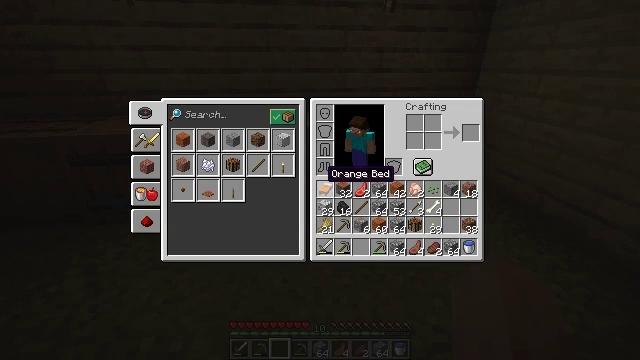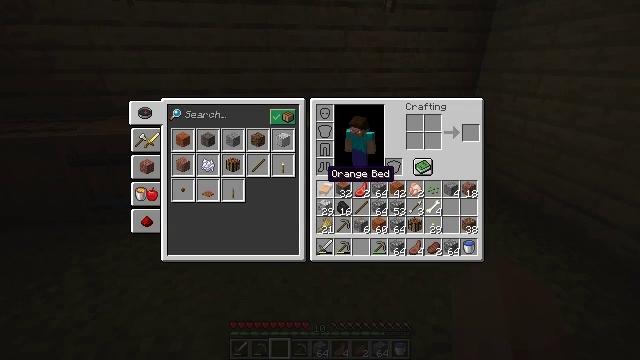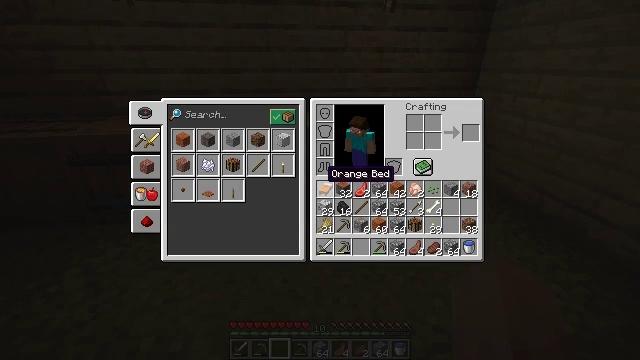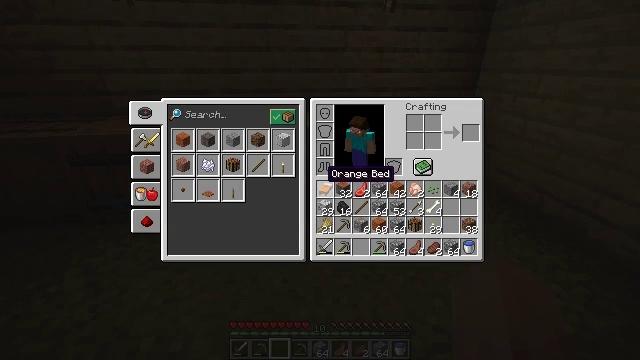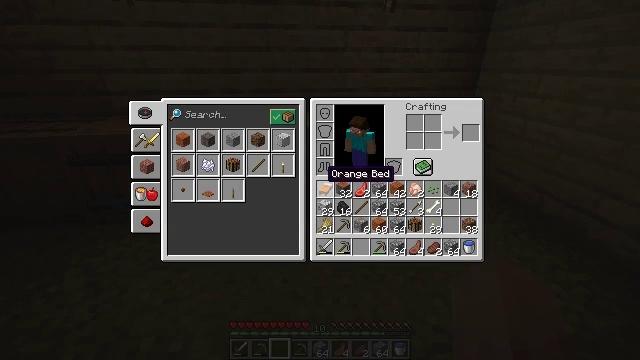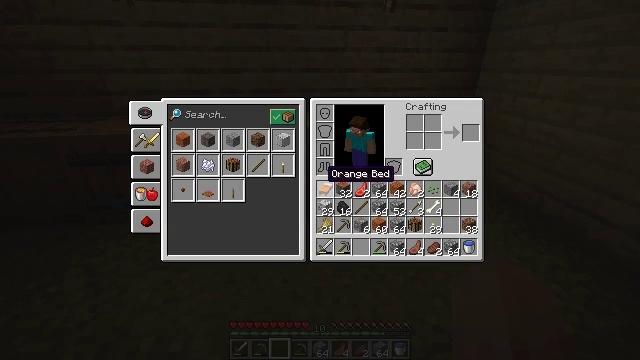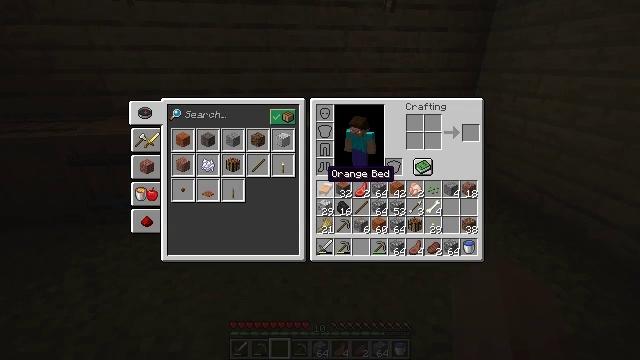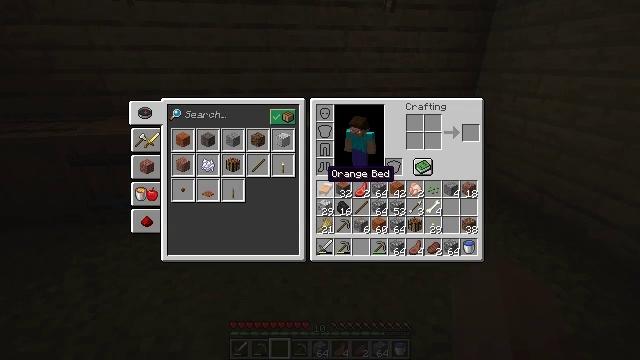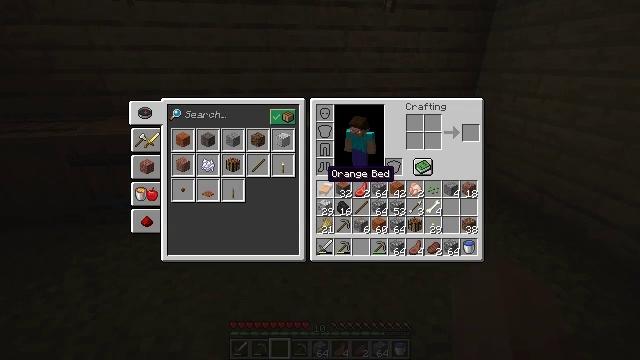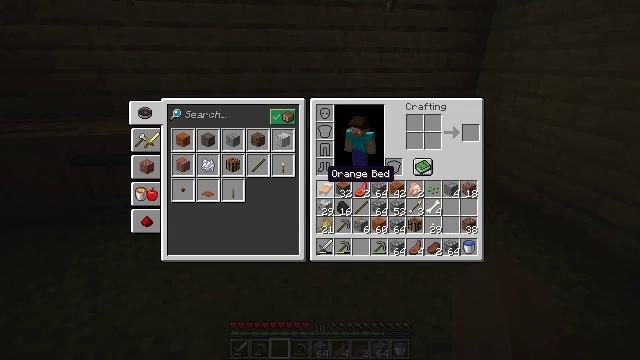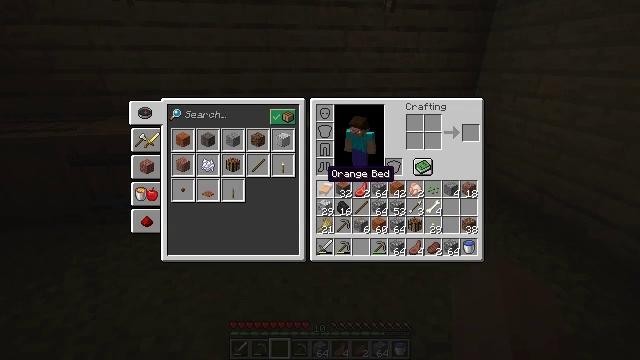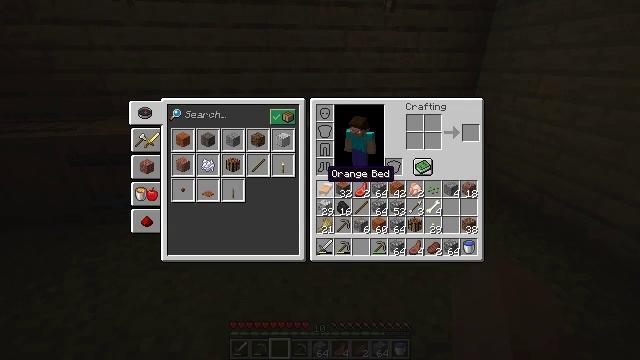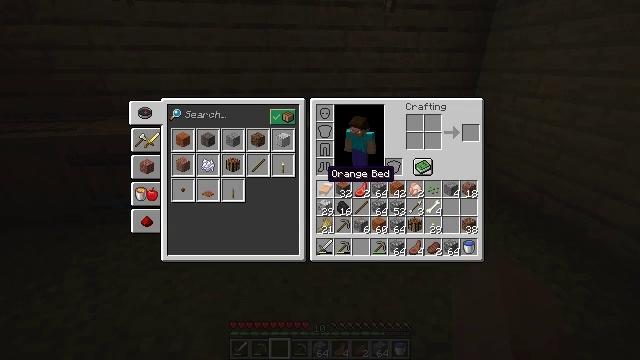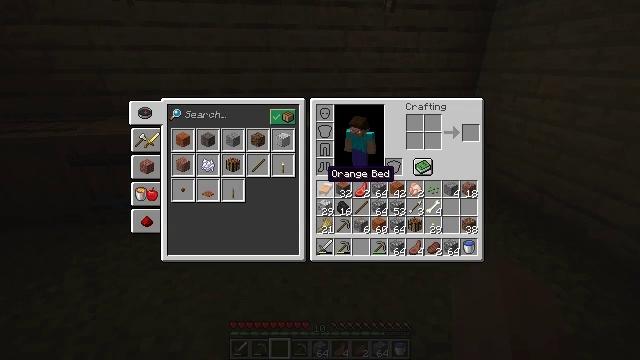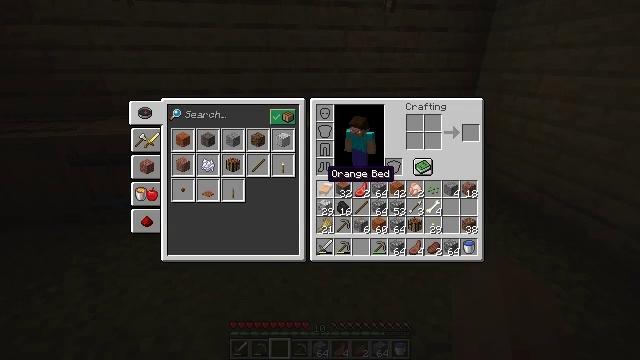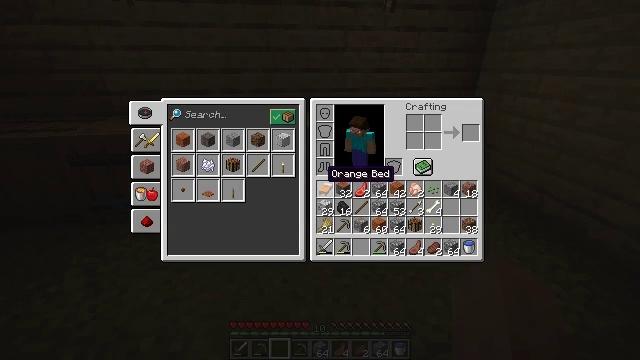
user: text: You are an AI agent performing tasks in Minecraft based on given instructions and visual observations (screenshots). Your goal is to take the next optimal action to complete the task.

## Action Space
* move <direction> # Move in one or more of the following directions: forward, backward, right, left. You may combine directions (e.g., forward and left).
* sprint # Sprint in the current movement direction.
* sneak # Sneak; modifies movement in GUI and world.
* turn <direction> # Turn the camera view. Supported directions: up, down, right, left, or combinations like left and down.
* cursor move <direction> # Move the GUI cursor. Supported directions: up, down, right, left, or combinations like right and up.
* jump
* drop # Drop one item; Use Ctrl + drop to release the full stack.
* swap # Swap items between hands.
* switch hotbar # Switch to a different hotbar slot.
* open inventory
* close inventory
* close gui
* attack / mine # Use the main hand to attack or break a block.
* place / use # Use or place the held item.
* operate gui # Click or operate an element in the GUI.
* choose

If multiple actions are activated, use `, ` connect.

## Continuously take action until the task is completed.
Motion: motion action
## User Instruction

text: Open the crafting table to make an acacia button.
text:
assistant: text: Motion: no_op
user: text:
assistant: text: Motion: no_op
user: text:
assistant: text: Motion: no_op
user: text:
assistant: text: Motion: no_op
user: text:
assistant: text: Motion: no_op
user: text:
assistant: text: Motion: no_op
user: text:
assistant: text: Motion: no_op
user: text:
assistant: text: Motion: no_op
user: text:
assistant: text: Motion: move forward
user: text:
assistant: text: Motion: move forward
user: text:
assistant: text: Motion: move forward
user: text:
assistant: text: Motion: no_op
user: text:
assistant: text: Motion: no_op
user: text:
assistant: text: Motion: no_op
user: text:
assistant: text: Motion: no_op
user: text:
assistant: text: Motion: no_op
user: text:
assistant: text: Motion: no_op
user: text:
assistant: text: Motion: close inventory
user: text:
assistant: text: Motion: close inventory
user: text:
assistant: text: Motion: close inventory
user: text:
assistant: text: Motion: no_op
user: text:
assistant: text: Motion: no_op
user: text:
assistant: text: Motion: no_op
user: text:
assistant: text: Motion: move forward
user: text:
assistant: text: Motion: move forward
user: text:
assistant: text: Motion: move forward
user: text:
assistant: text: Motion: move forward
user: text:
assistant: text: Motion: move forward
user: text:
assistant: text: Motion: move forward
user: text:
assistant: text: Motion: move forward